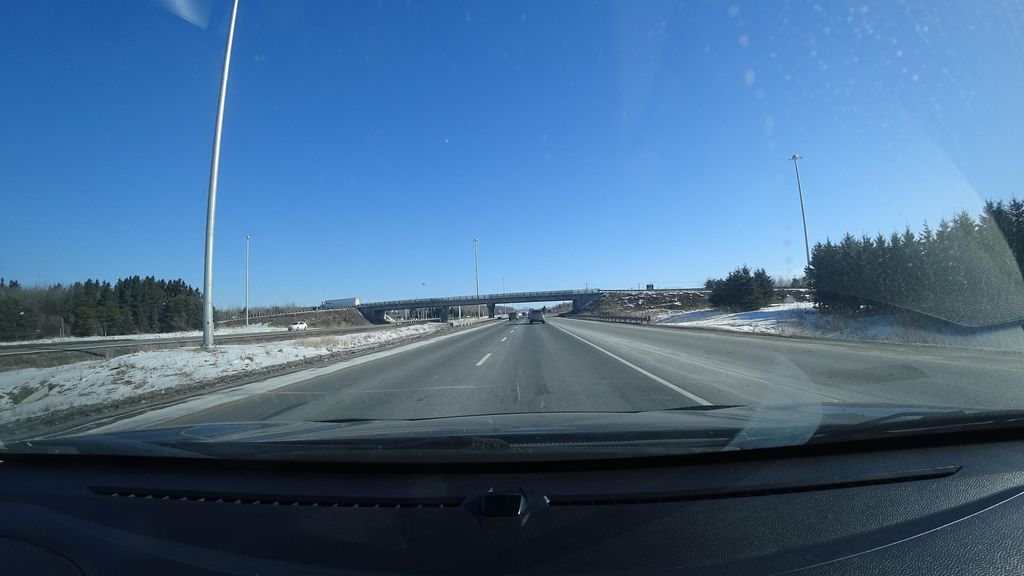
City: quebec_city